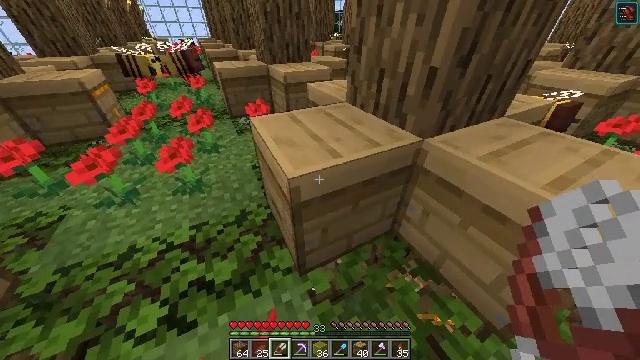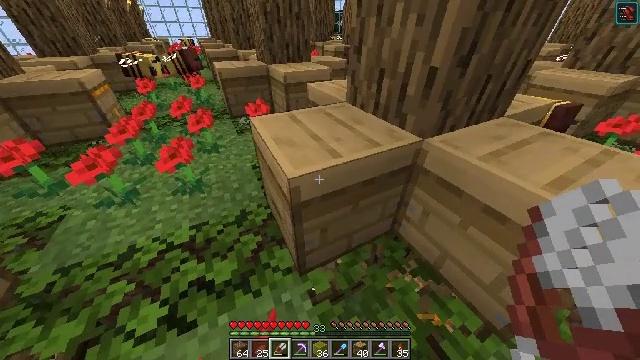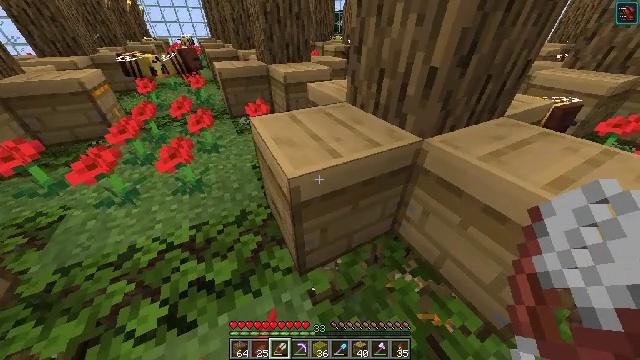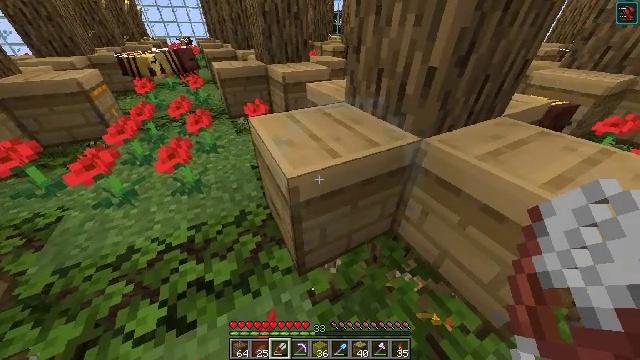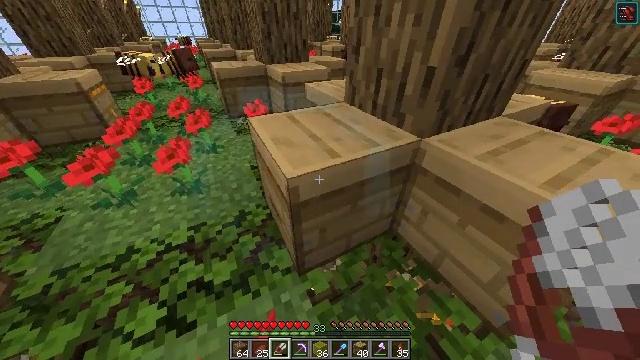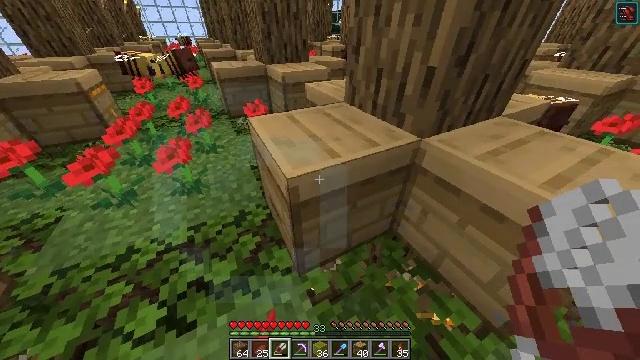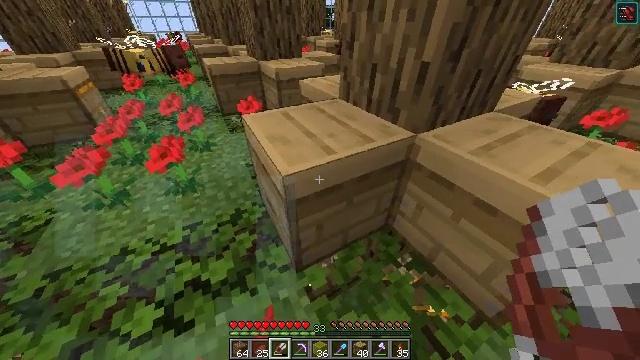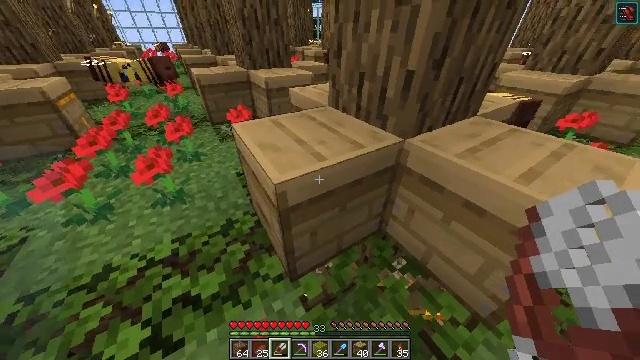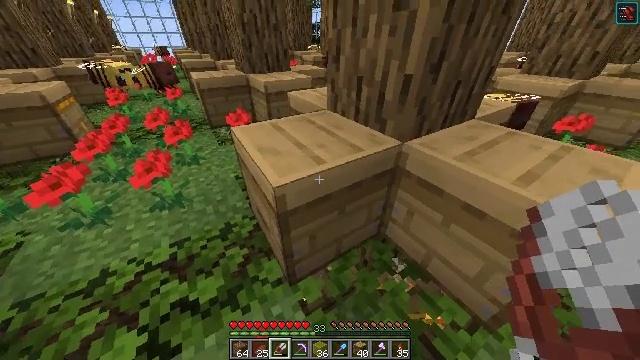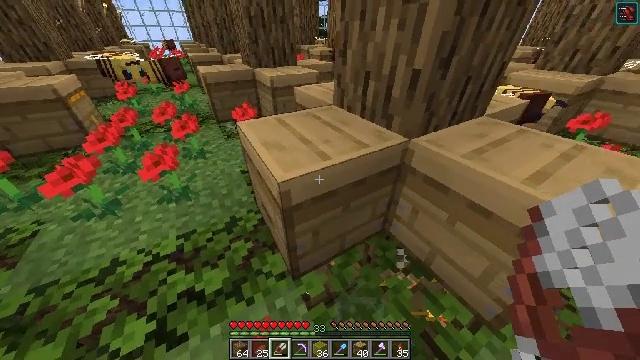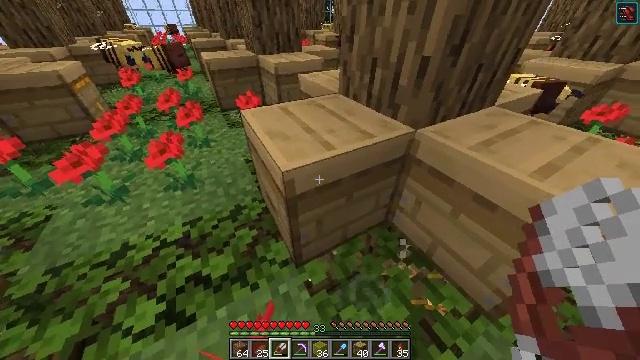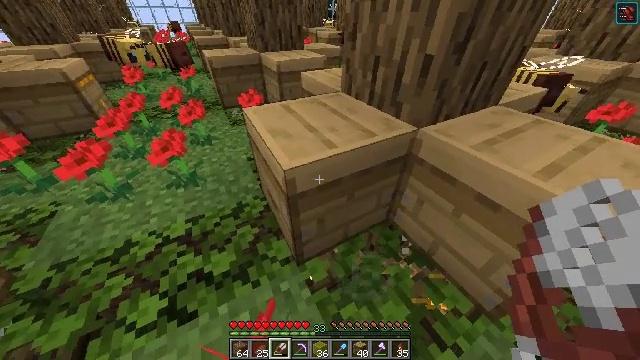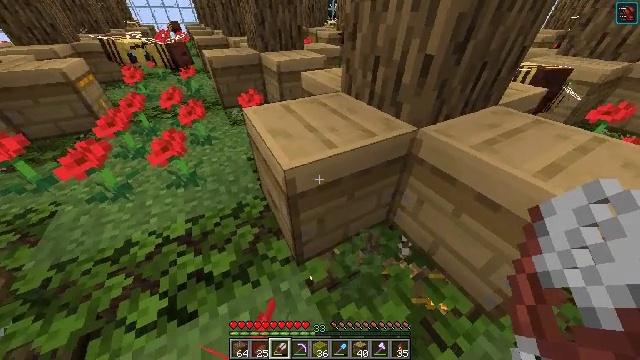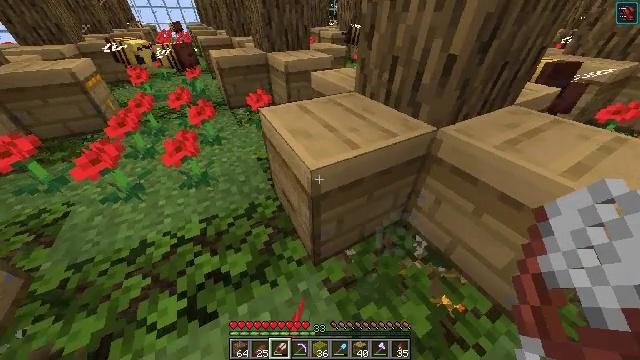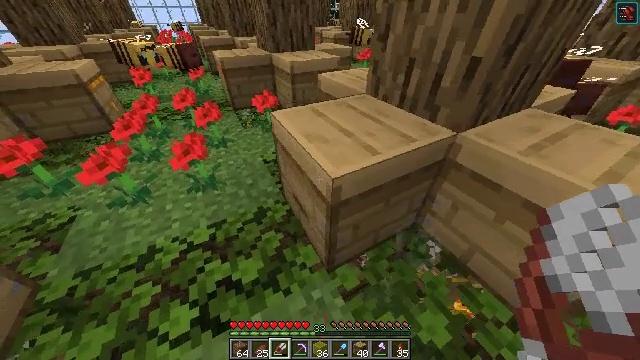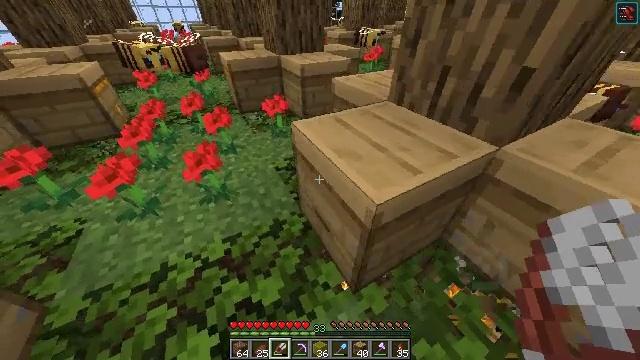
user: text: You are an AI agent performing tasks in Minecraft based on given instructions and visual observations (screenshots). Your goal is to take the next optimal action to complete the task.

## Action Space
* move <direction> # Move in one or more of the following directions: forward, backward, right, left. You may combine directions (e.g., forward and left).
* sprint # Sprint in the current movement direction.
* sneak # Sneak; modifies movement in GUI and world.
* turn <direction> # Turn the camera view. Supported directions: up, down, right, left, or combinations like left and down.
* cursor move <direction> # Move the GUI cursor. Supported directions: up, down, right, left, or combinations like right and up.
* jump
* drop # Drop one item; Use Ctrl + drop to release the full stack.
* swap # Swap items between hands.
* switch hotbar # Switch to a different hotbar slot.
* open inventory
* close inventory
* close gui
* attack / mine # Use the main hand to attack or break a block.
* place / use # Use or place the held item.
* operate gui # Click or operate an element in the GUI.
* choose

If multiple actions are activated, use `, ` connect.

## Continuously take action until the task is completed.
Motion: motion action
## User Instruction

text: Use 4 honeycombs to craft a honeycomb block.
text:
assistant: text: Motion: attack / mine
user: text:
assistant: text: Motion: attack / mine
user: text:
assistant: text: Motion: attack / mine
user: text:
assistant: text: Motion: attack / mine
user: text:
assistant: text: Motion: attack / mine
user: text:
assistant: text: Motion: turn right, attack / mine
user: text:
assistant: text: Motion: turn right and up, attack / mine
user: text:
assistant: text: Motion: attack / mine
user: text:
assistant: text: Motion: turn left and down, attack / mine
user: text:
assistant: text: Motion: turn left and down, attack / mine
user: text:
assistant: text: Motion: attack / mine
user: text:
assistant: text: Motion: attack / mine
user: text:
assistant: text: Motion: move left, attack / mine
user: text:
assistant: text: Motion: move forward and move left, attack / mine
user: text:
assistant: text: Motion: move forward and move left, attack / mine
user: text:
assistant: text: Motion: move forward and move left, attack / mine
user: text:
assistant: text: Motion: move forward and move left, turn right and up, attack / mine
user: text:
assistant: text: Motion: move forward, turn right and up, attack / mine
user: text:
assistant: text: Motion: move forward, turn right and up, attack / mine
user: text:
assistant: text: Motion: move forward, turn left and up, attack / mine
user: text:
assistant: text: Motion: move forward, turn left and up, attack / mine
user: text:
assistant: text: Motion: move forward and move left, turn left and up, attack / mine
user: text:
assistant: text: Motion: move forward and move left, turn left, attack / mine and use / place
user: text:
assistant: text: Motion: move forward, attack / mine and use / place
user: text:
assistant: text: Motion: attack / mine and use / place
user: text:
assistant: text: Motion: turn right, attack / mine
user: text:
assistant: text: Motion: attack / mine
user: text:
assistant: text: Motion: attack / mine
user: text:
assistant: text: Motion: attack / mine
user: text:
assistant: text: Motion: attack / mine